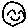
Label: smiley face